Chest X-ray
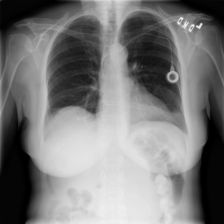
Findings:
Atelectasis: positive
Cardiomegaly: negative
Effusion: negative
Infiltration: negative
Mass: negative
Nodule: negative
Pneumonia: negative
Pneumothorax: negative
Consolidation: negative
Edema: negative
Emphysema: negative
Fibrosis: negative
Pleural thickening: negative
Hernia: negative